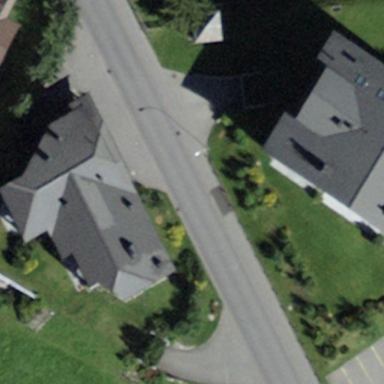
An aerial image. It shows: Building with tile roof.